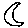
Label: moon